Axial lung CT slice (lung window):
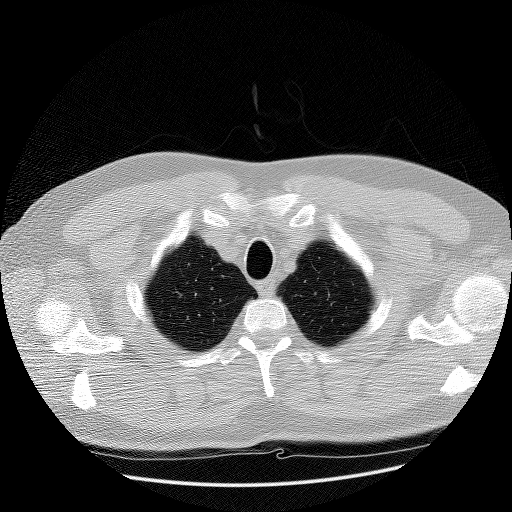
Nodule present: no